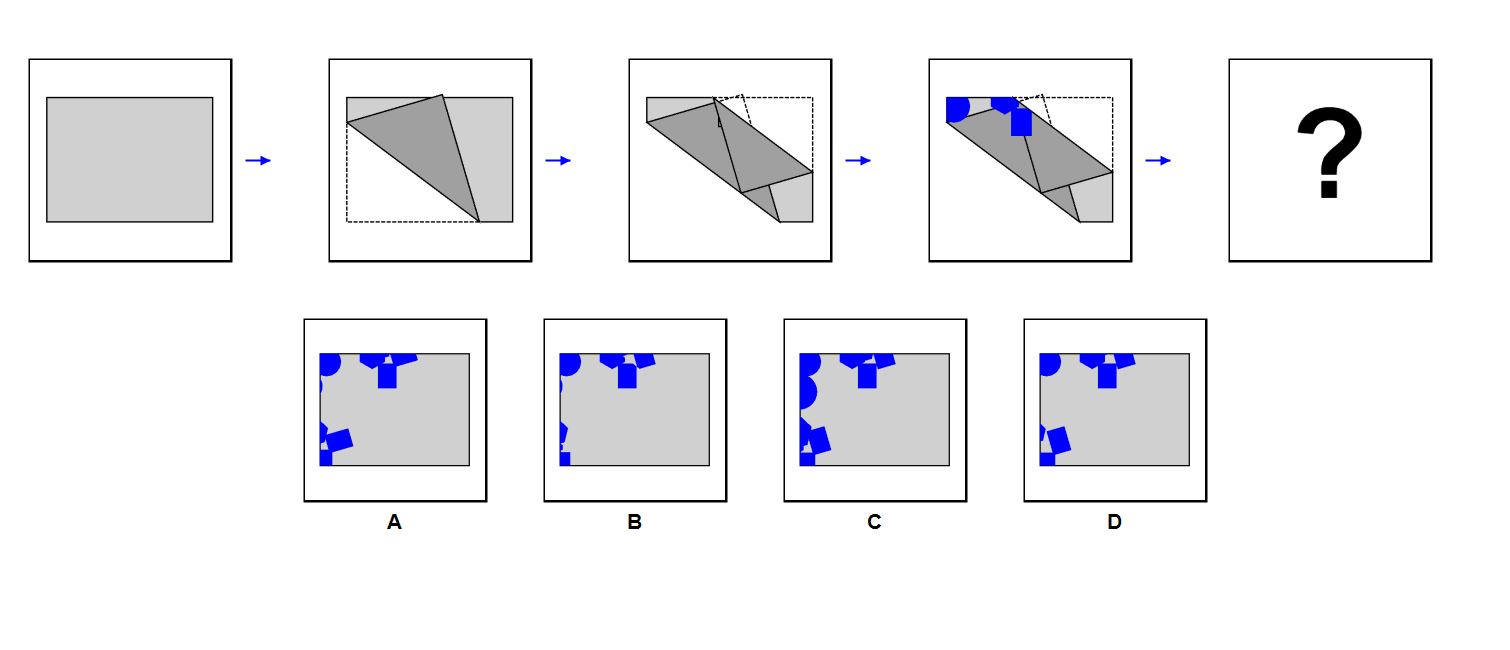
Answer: A